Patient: sex M, age 62
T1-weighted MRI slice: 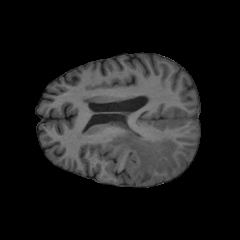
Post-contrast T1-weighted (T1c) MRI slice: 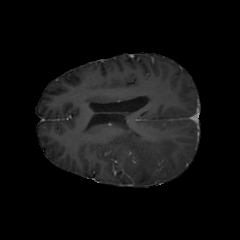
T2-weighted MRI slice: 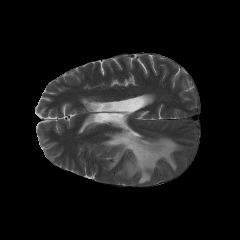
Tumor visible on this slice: yes
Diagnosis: Glioblastoma, IDH-wildtype
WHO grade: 4